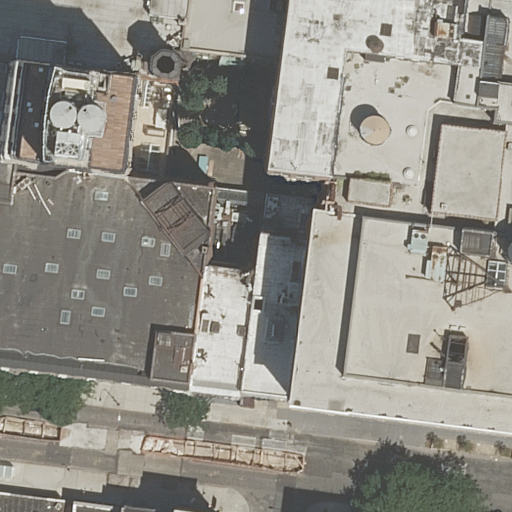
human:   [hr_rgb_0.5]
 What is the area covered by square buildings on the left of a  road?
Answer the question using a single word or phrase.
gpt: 0m2

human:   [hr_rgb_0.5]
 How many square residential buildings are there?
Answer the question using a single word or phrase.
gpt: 0

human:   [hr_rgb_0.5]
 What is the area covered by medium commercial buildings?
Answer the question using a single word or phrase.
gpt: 0m2

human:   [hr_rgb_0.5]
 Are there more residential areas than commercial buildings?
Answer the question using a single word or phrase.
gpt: yes

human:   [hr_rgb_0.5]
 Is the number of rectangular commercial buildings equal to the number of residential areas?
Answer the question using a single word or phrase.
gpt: no

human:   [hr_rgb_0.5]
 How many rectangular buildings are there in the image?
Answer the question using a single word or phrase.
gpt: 12

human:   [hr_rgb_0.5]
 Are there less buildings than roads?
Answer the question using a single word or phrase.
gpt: no

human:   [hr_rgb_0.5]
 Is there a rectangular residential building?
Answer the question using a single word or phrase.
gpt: yes

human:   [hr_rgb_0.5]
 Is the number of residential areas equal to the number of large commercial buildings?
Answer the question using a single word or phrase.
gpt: no

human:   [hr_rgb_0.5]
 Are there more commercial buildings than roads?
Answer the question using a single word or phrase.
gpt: no

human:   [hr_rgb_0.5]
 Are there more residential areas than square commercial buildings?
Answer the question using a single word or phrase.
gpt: yes

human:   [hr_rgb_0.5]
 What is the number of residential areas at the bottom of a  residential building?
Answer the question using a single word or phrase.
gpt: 1

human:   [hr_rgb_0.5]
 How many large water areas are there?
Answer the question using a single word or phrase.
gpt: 0

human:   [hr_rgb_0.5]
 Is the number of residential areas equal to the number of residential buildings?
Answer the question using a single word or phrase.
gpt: no

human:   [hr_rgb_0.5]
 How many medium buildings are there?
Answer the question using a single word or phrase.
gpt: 9

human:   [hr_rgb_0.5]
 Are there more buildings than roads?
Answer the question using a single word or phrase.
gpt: yes

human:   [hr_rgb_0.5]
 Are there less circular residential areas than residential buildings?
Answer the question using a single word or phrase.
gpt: yes

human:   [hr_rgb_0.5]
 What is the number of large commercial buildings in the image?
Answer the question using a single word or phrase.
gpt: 0

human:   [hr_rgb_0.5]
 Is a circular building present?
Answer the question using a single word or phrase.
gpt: no

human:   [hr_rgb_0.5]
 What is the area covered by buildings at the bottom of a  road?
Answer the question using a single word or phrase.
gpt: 213m2

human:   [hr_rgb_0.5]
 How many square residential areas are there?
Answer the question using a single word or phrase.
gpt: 0

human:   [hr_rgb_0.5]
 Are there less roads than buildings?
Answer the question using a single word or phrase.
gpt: yes

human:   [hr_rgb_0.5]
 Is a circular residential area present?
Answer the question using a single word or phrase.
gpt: no

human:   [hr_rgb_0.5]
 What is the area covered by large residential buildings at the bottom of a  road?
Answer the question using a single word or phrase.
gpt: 0m2

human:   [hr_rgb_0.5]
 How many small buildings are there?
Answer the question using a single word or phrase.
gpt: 3

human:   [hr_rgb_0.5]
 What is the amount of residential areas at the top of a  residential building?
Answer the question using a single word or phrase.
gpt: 0

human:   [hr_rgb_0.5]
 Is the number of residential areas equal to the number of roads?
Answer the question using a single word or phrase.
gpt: no

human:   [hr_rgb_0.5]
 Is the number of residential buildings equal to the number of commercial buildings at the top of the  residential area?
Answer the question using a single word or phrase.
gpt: no

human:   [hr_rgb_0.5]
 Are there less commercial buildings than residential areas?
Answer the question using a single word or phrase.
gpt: yes

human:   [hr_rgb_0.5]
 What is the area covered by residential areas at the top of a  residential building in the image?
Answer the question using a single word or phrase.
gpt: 0m2

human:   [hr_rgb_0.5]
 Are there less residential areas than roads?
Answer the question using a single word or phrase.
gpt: yes

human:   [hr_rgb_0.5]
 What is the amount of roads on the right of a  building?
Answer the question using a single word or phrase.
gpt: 3

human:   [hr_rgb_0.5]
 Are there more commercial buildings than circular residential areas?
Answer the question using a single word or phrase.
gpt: no

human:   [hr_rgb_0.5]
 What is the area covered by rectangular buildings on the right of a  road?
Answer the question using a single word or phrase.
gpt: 284m2

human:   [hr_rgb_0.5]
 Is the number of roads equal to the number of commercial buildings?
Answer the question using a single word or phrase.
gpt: no

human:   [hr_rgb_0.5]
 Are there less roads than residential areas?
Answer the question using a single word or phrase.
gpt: no